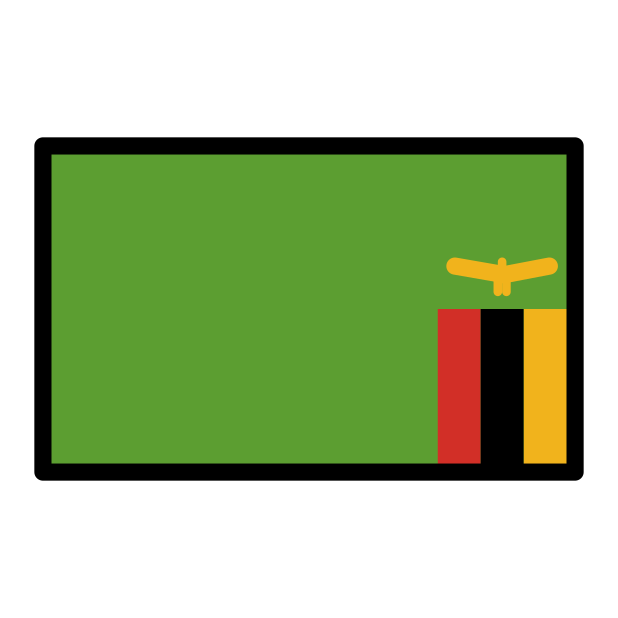
flag: Zambia